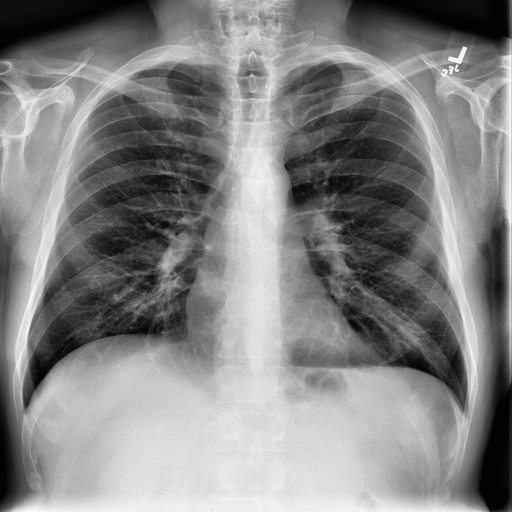
Finding: NORMAL